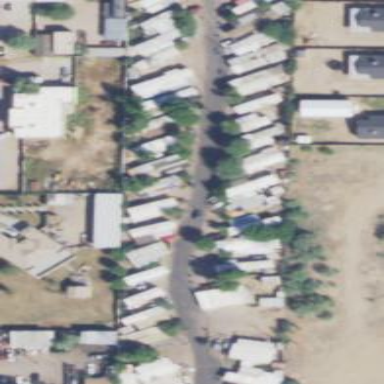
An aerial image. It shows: Residential area with mobile homes.